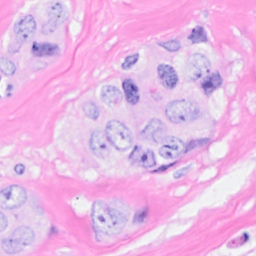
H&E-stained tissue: Breast